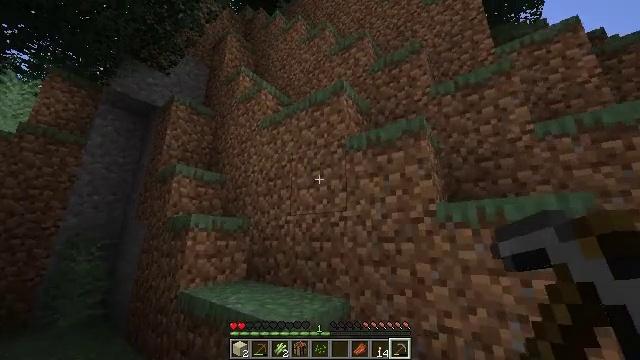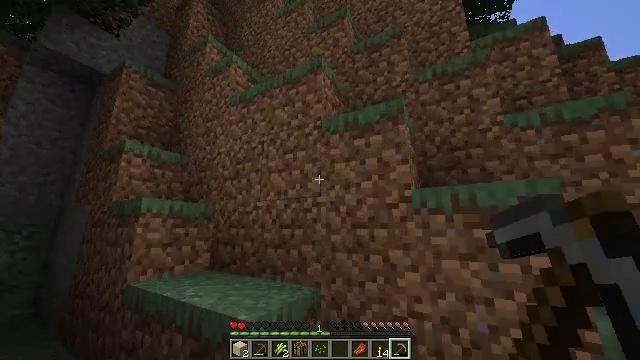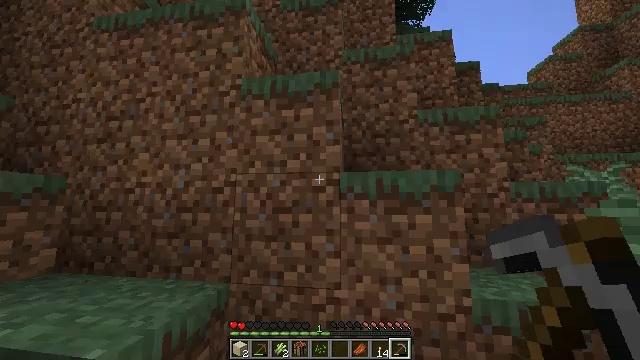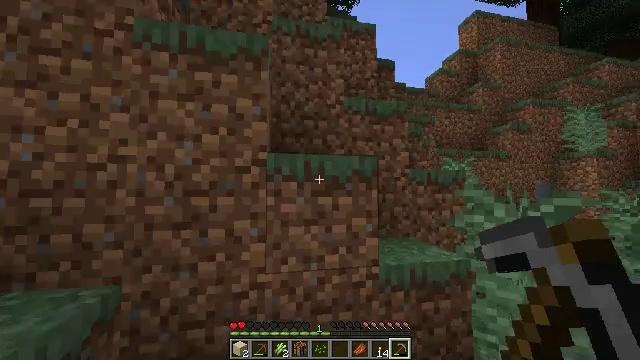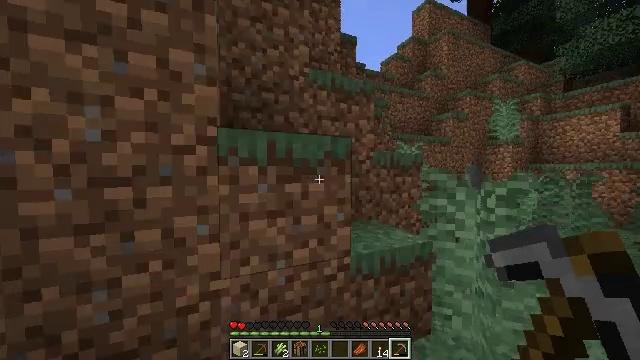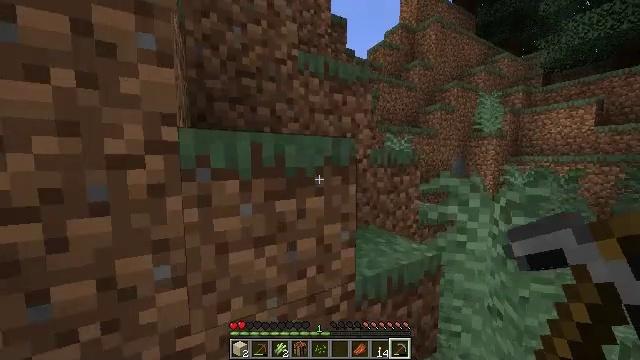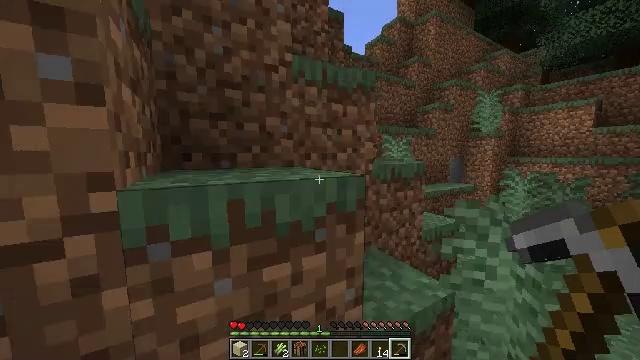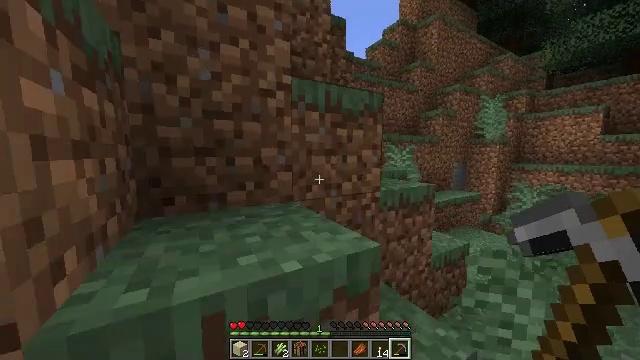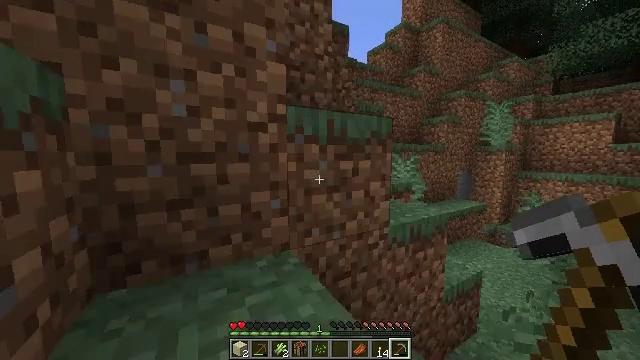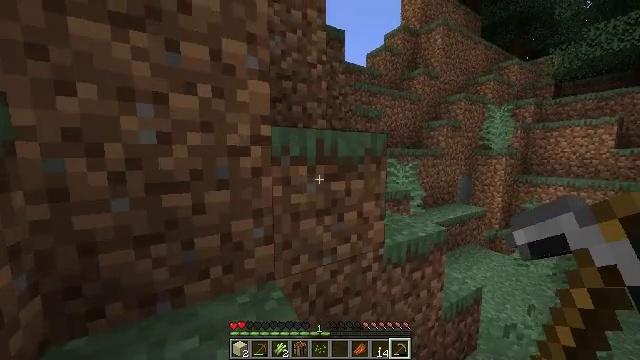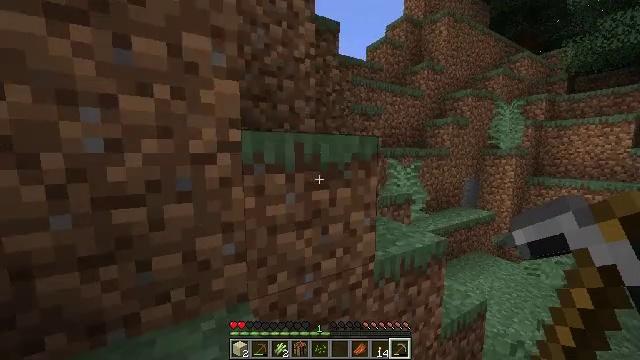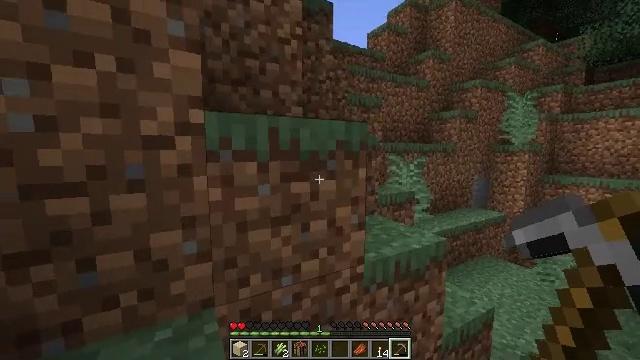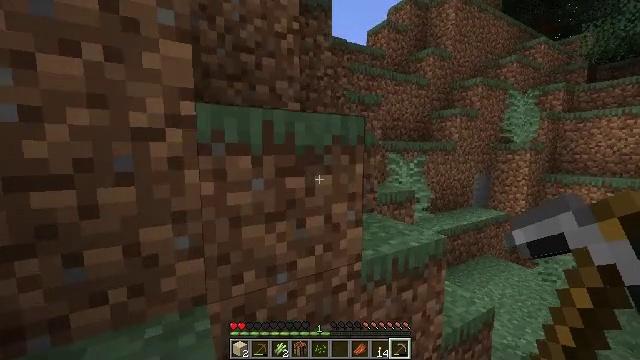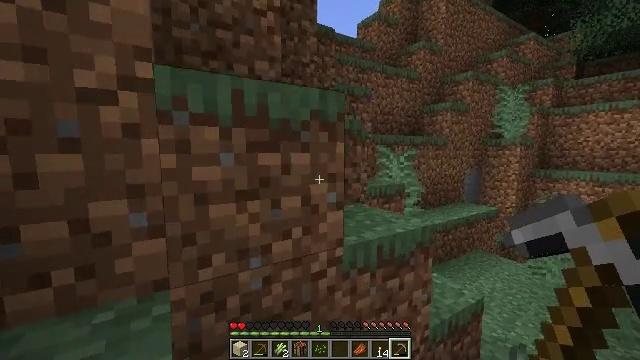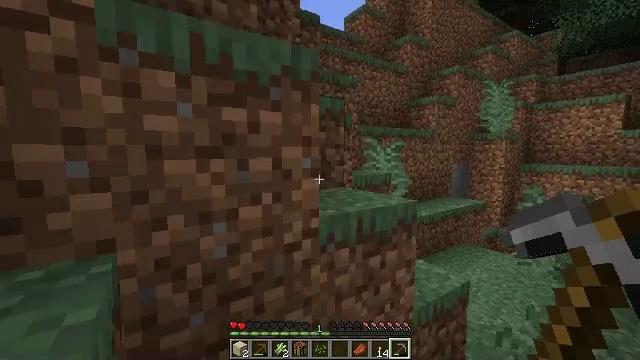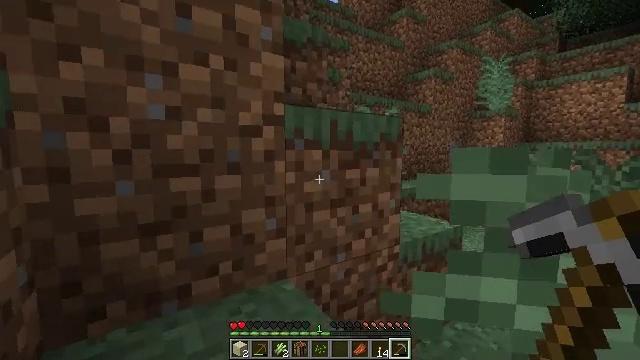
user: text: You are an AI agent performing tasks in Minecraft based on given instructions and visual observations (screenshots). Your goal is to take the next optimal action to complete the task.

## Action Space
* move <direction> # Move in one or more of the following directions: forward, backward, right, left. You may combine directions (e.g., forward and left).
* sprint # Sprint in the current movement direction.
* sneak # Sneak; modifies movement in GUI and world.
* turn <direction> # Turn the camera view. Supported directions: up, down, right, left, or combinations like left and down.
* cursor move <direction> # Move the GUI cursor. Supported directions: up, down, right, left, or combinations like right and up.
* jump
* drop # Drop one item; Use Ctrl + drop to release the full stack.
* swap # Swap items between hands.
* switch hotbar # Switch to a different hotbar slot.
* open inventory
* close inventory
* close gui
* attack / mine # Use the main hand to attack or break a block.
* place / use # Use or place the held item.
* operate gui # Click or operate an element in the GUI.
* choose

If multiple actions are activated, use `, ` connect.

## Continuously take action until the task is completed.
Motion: motion action
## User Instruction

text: Hunt a salmon.
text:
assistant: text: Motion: move forward, sprint, turn right and down
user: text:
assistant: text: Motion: move forward, sprint, turn right and down
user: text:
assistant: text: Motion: move forward, sprint, turn right and down
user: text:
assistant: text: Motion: move forward, sprint, turn right and down
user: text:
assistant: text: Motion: move forward, sprint, turn right and down, jump
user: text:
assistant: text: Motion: move forward, sprint, turn right and down, jump
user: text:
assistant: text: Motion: move forward, sprint, jump
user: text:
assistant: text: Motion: move forward, sprint, jump
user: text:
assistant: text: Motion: move forward, sprint, jump
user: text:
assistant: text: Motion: move forward, sprint, jump
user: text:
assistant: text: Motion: move forward, sprint, jump
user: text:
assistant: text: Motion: move forward, sprint, jump
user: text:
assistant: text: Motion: move forward, sprint, turn right, jump
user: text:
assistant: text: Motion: move forward, sprint, turn right, jump
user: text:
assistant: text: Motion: move forward, sprint, jump
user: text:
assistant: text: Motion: move forward, sprint, jump
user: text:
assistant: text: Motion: move forward, sprint, jump
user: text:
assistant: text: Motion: move forward, sprint, jump
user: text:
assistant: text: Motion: move forward, sprint, jump
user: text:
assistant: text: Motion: move forward, sprint, jump
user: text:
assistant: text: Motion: move forward, sprint, jump
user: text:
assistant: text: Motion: move forward, sprint, jump
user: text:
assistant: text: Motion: move forward, sprint, jump
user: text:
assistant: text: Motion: move forward, sprint, turn right and down, jump
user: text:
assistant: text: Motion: move forward, sprint, jump
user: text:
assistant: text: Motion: move forward, sprint, jump
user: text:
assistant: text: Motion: move forward, sprint, jump
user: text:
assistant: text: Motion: move forward, sprint, turn left and up, jump
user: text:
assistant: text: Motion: move forward, sprint, jump
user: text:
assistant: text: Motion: move forward, sprint, jump